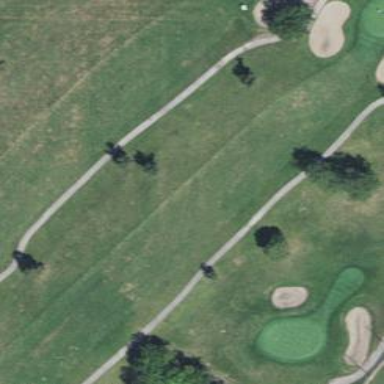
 part of golf course fairway. It is used for the sport of golf."